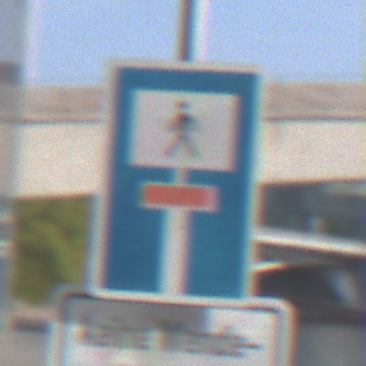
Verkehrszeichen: SackgasseFussgaengerDurchlaessig
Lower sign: HinweisGeaenderteVorfahrtVerkehrsfuehrungVerkehrsregelung3
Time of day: MorningAfternoon
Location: Outdoor (Urban)
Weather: PartlyCloudy
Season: NotSpecified
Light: Natural